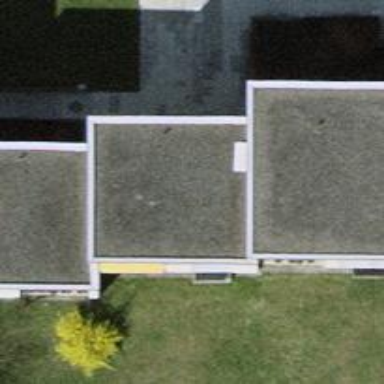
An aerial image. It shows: Flat-roofed apartment building.